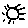
Label: sun